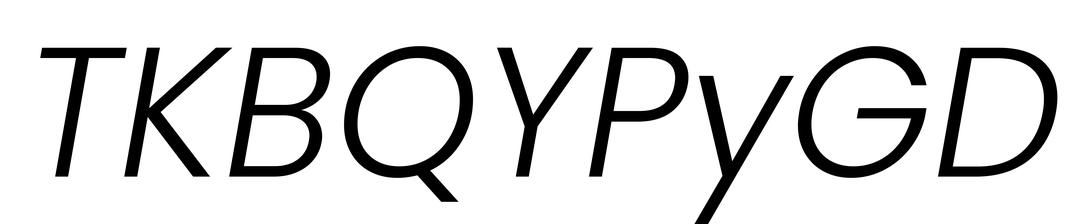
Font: Poppins-LightItalic